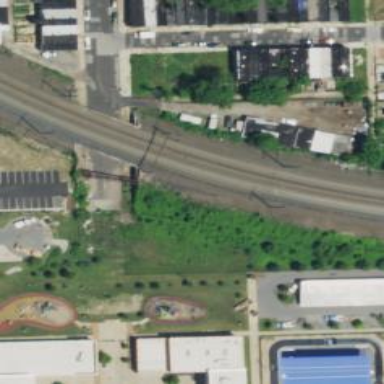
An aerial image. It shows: Bridge over railway with electrified contact lines.